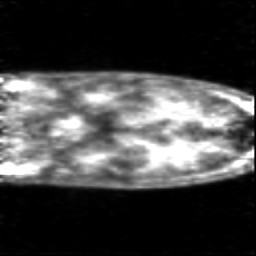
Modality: PET
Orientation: coronal
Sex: female
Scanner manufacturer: siemens